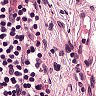
Metastatic tissue present: no